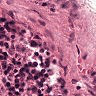
Metastatic tissue present: no